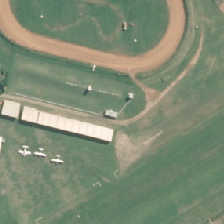
Land cover: urban_parkland